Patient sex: M
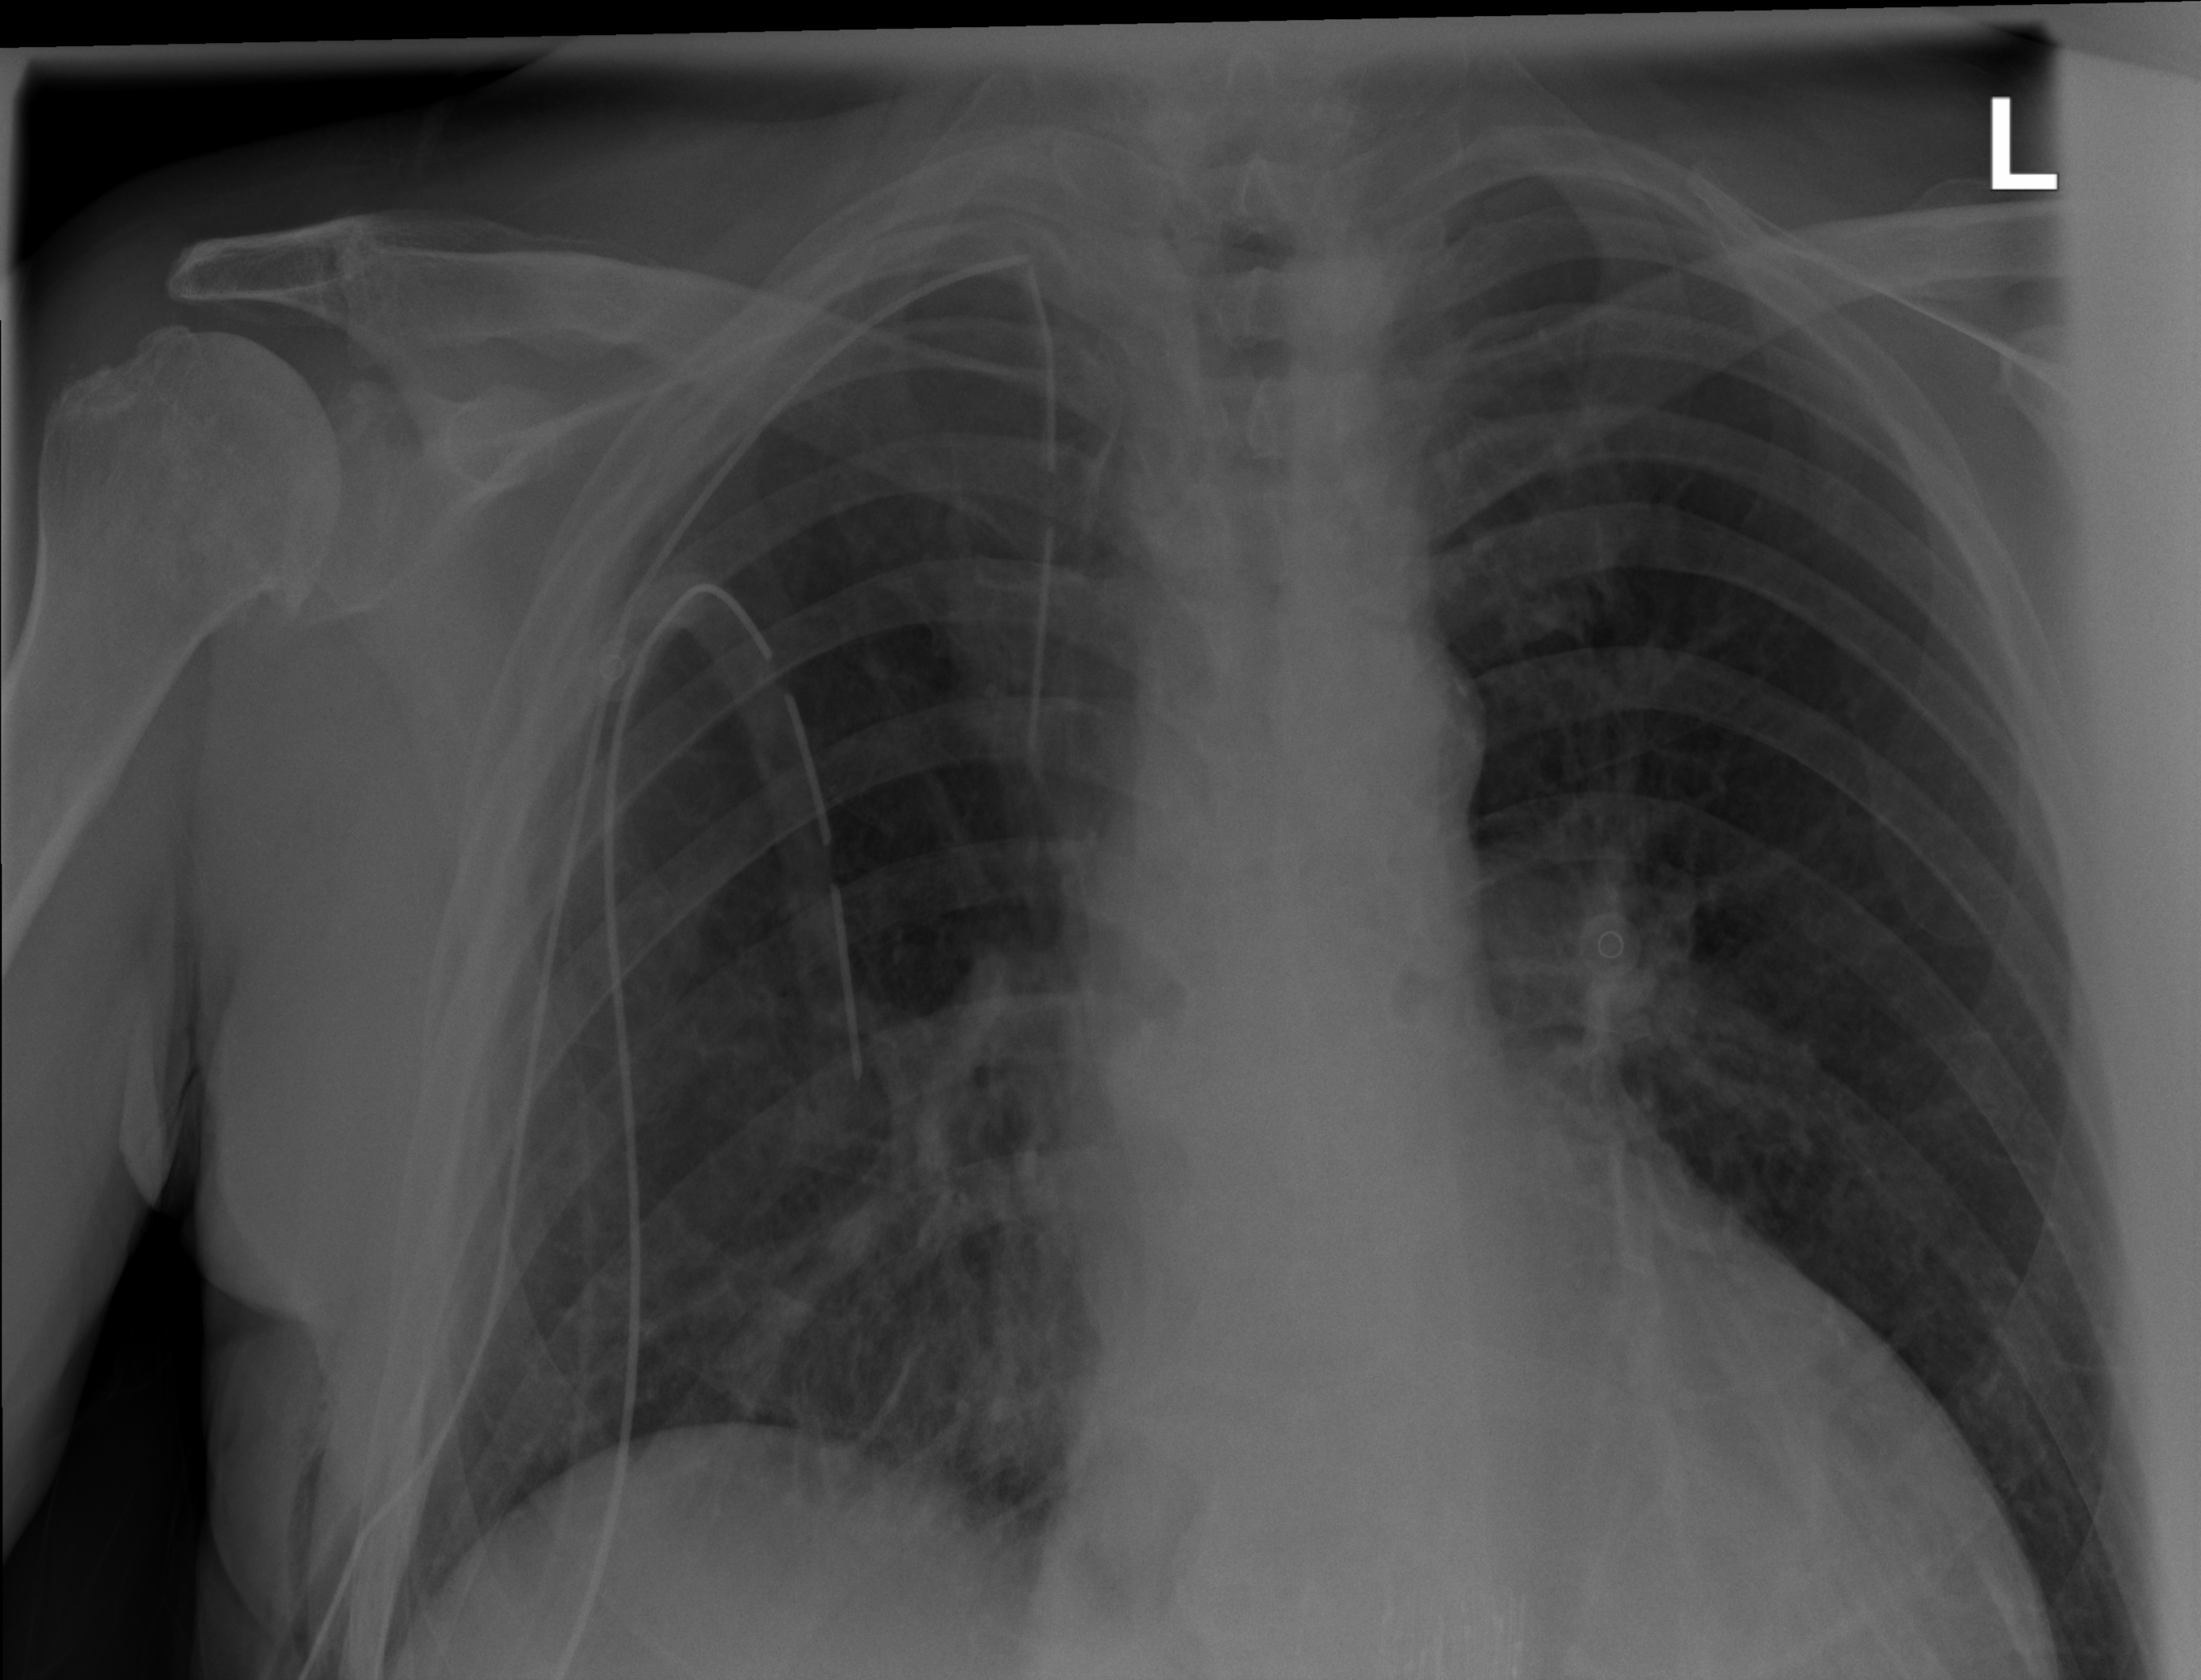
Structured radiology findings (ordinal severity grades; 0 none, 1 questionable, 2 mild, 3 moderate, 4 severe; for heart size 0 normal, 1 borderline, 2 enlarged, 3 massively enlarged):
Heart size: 2
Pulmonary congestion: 0
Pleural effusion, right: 0
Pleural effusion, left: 0
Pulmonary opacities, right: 1
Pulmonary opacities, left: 0
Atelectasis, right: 2
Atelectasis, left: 0